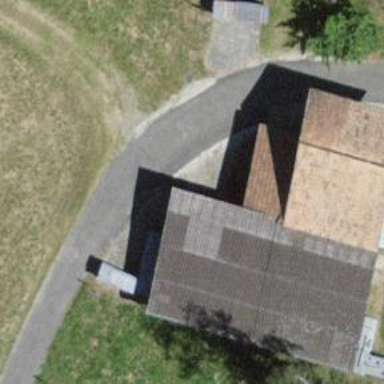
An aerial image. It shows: Barn.